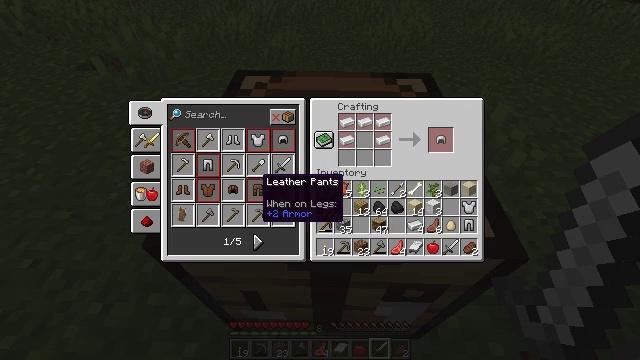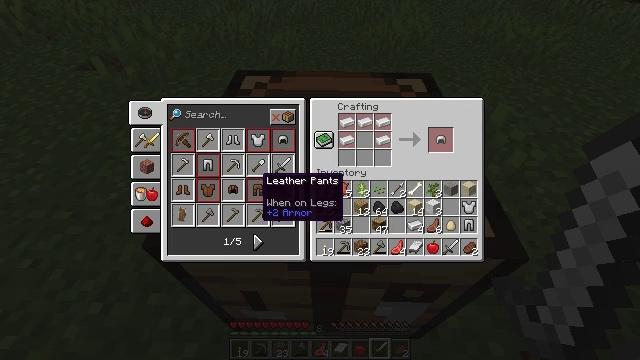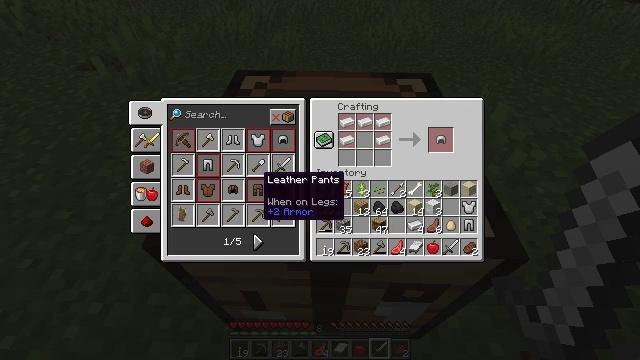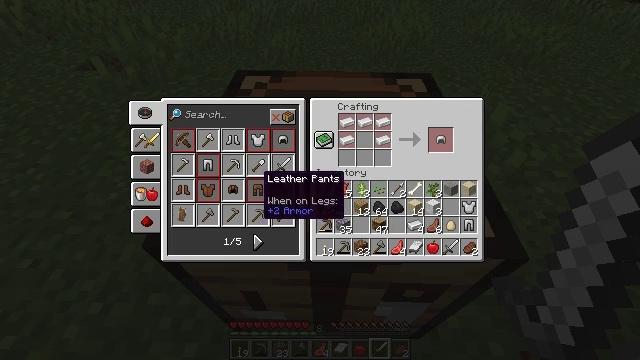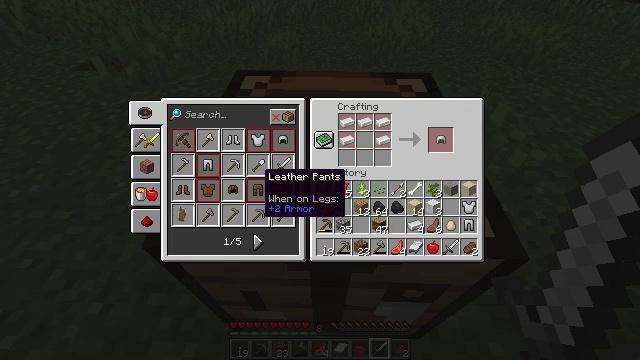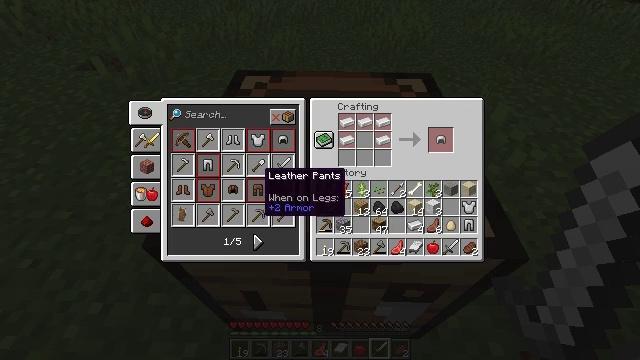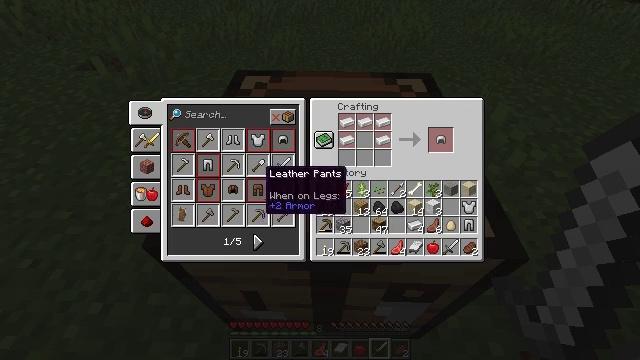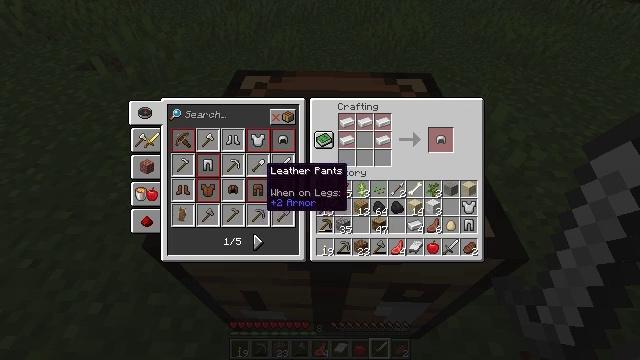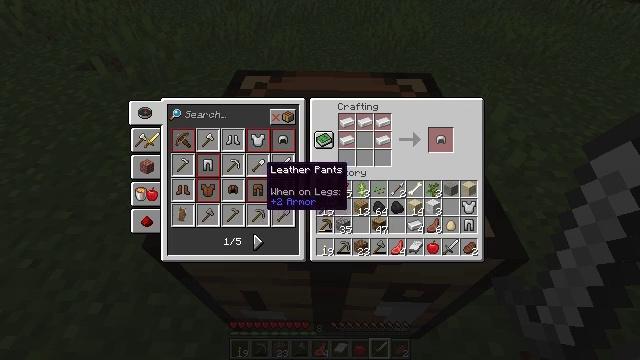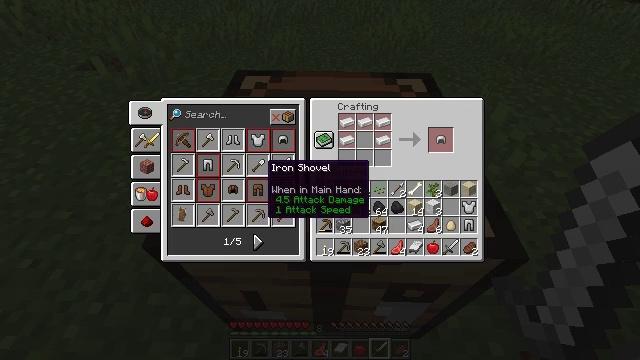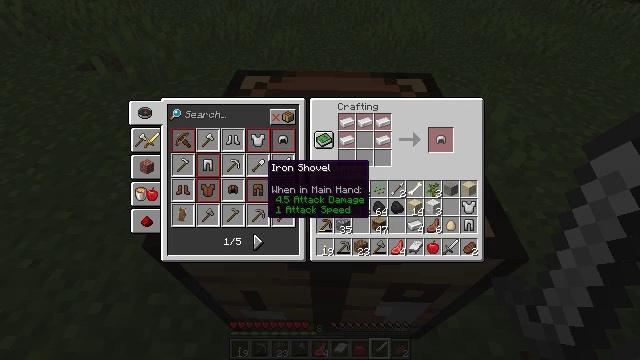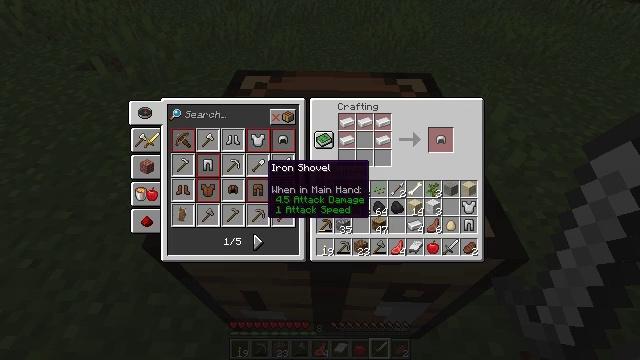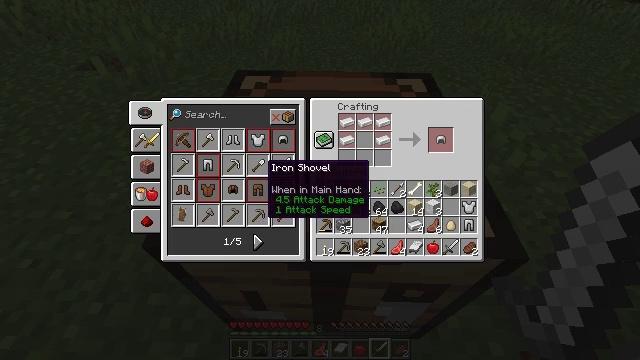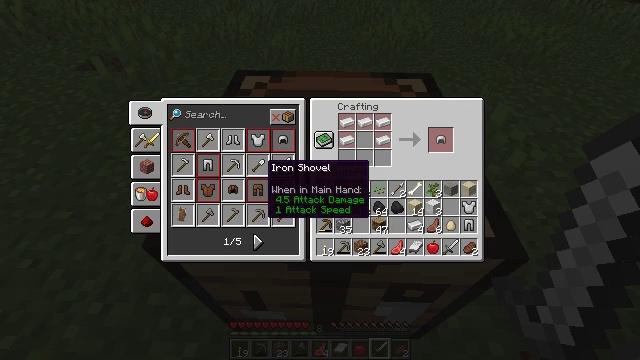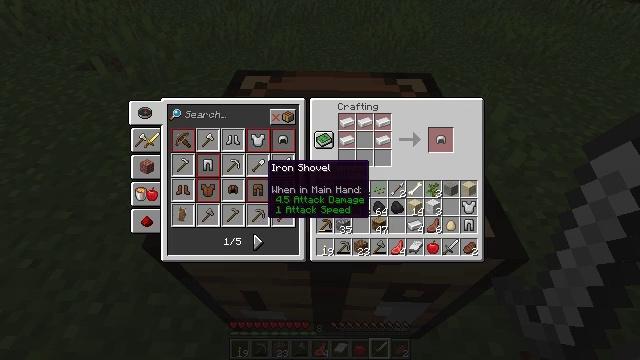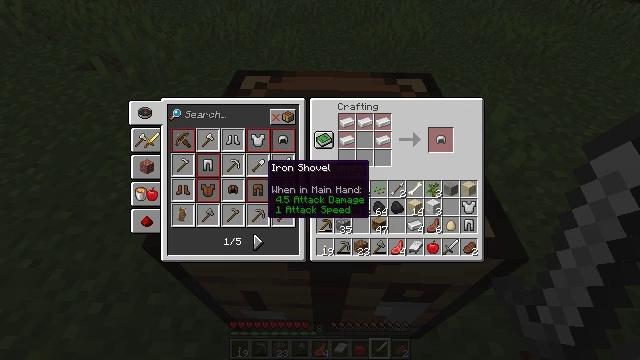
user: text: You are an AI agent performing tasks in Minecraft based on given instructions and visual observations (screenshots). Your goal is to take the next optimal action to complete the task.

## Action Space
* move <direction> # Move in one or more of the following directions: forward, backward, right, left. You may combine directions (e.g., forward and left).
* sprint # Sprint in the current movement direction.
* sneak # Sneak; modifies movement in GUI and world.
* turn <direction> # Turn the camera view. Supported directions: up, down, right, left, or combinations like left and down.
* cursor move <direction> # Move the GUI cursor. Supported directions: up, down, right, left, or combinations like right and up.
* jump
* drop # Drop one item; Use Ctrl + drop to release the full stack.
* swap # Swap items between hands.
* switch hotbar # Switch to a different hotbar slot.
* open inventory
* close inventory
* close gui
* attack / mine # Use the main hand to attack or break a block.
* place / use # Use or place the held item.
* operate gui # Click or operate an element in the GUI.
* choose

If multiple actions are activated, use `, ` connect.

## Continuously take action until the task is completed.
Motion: motion action
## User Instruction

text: Interact with the crafting table to craft a leather helmet.
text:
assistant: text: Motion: no_op
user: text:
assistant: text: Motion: no_op
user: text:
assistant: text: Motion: no_op
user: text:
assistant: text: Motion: no_op
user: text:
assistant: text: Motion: no_op
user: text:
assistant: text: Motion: no_op
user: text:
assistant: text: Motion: no_op
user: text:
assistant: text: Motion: no_op
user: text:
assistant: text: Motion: no_op
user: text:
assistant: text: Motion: no_op
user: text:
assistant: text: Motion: no_op
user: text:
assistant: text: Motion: no_op
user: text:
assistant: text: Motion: no_op
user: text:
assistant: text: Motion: no_op
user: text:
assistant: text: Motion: no_op
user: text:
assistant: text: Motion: no_op
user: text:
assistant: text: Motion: no_op
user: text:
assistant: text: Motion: no_op
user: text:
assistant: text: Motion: no_op
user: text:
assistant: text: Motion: no_op
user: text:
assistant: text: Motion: no_op
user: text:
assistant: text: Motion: no_op
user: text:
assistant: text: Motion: no_op
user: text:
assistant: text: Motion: no_op
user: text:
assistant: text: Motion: no_op
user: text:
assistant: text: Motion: no_op
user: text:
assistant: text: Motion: no_op
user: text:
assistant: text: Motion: no_op
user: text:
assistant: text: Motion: no_op
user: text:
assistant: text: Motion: no_op